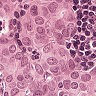
Metastatic tissue present: yes